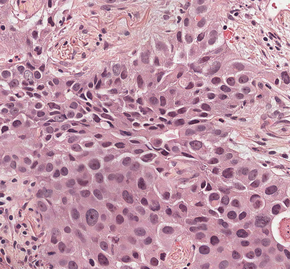
Tumor epithelial tissue: yes
Tumor-associated stroma tissue: yes
Normal tissue: no